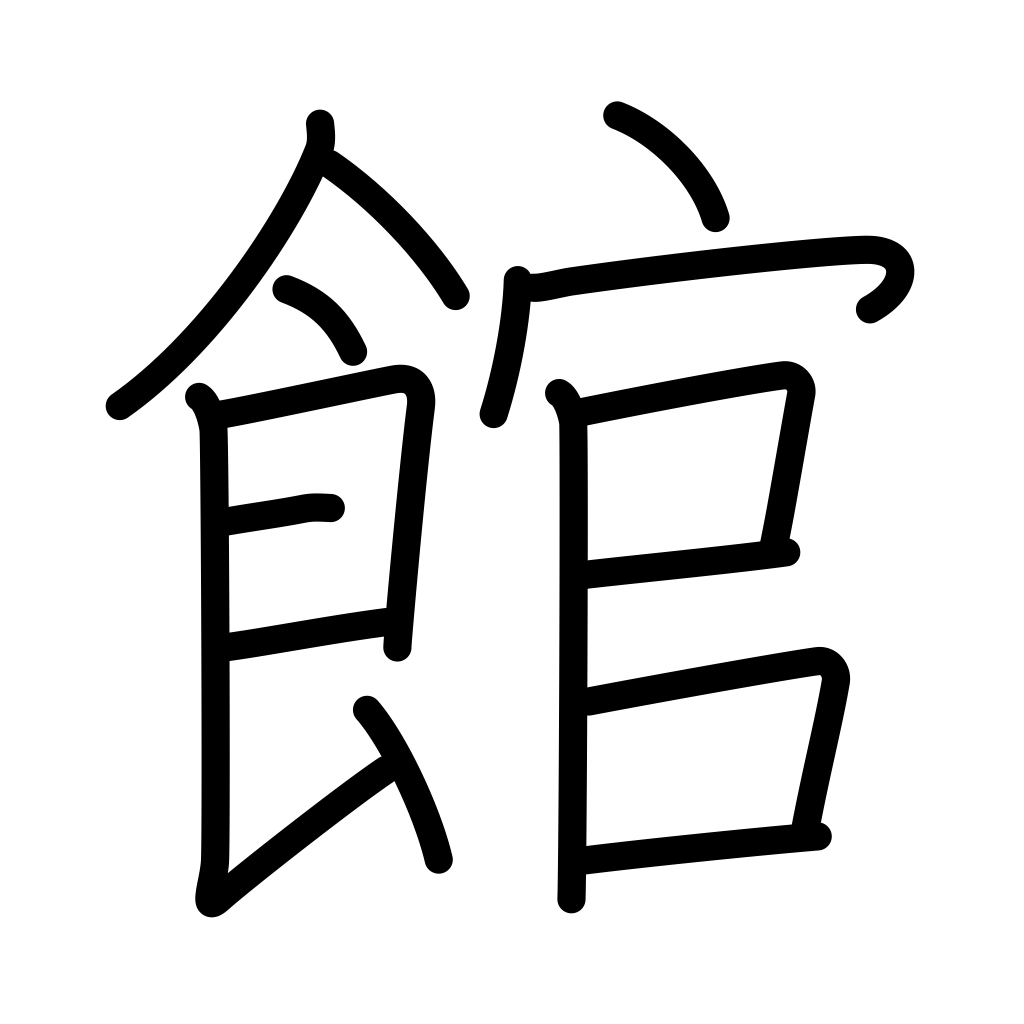
Meaning: building, mansion, large building, palace